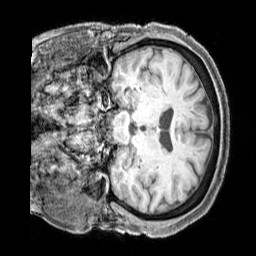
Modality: T1w
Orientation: coronal
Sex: female
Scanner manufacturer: siemens
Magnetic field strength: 3 T
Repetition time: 2.3 s
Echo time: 0.00226 s